Field crop: maize
Growth stage: 1
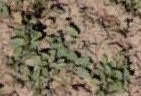
Species: convolvulus